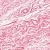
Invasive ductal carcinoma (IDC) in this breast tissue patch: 0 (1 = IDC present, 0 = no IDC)